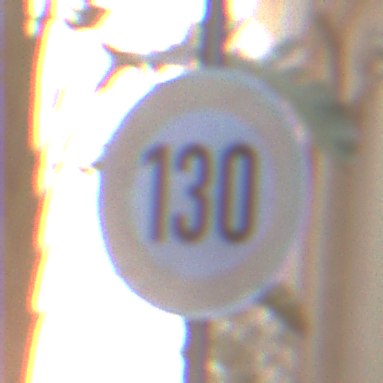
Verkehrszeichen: Geschwindigkeit130
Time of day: MorningAfternoon
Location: Outdoor (Urban)
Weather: PartlyCloudy
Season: NotSpecified
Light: Natural